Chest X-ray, PA view. Patient: 62 years old, sex M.
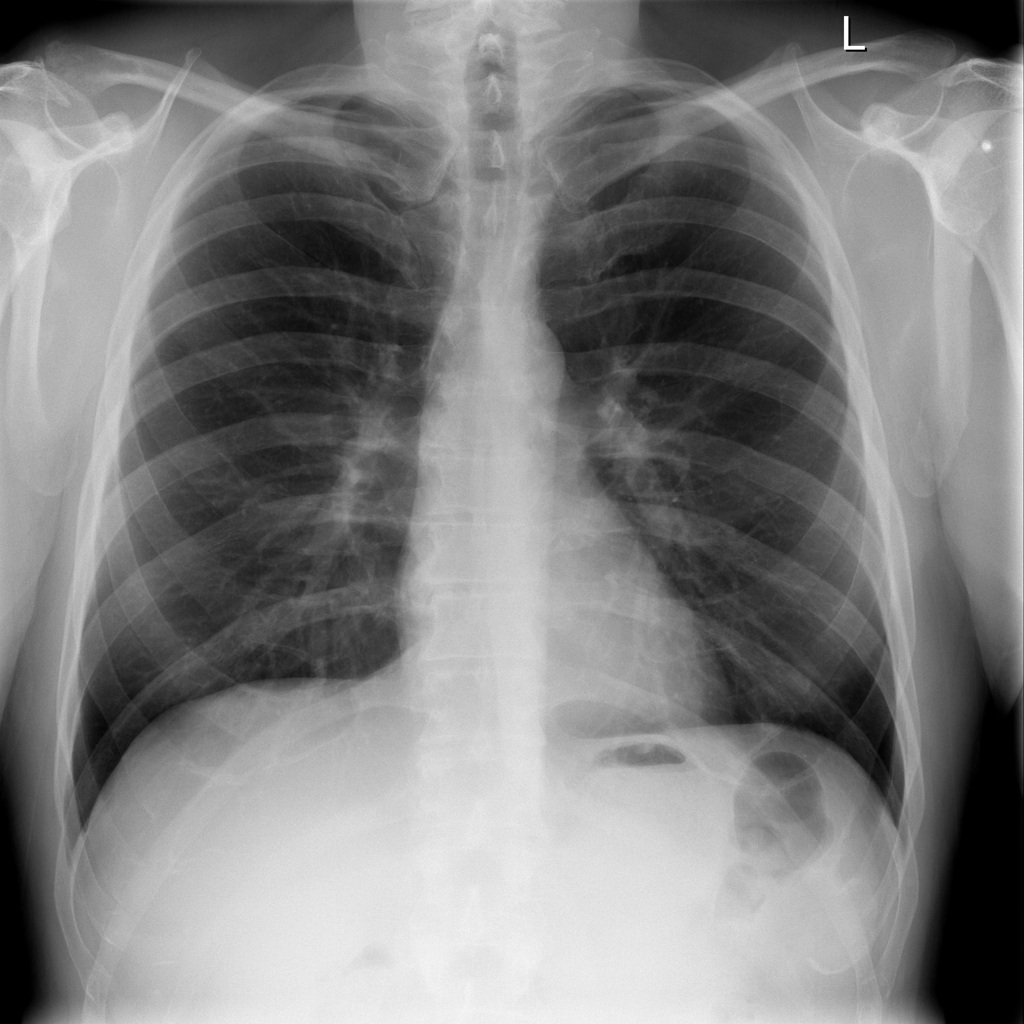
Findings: No Finding